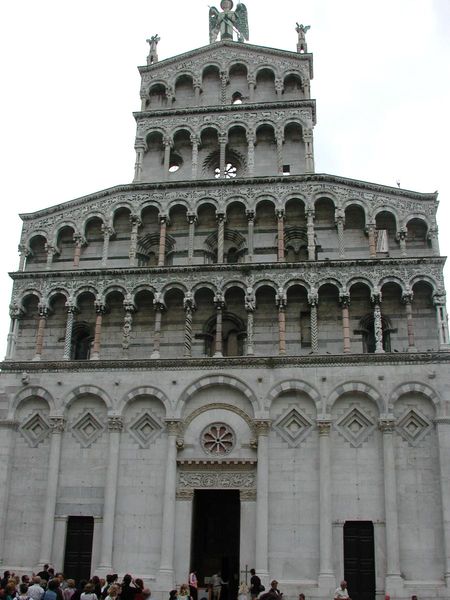
Titel: Lucca, San Michele in Foro
Standort: Lucca, S. Michele in Foro (EU - I)
Schlagwörter: flügel, himmel, weiß, menschen, fenster, schmuck, säule, säulen, tür, dach, gebäude, karo, ornament, kirche, front, frontal, renaissance, engel, fassade, italien, perspektive, türen, giebel, mauer, figuren, rundbogen, symmetrie, verzierung, plastik, hoch, tor, foto, bögen, eingang, fugen, arkade, umgang, kreuz, arkaden, portal, raute, dreischiffig, rosette, teufel, rundbögen, bau, basilika, säulengang, aufriss, haupteingang, säulenreihe, skultpur, fensterrose, eingangsportal, westseite, blendfassade, katholisch, blendarkade, prtal, lucca, säulenarkaden, 1450, kirchenfront, blensäule, 5 geschossig